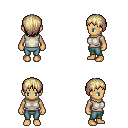
a pixel art fantasy rpg character, female body template, human, tanned skin, white sleeveless shirt, teal pants, white blonde plain hairstyle, four views (front, back, left, right), 2x2 character sprite sheet, small pixel art, hard edges, no anti-aliasing